Question: I have a bunch of views that look perfect on a 3.5 inch screen. When I test it on the iPhone 5 simulator, which has a 4 inch screen, the padding between the buttons is way off.
It is not just for this view, and the padding problem always seems to happen at certain spots (for example, after 2 buttons). I assume this has to do with the new feature of constraints for iOS 6. and I have tried messing around with the values with no luck. I am doing everything in IB and autolayout is enabled.
Can anyone explain to me what I must do?
3.5 Inch screen iPhone 4 looks good! 4 Inch screen iPhone 5 margin is off.

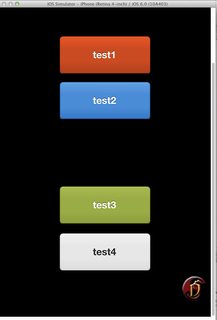
Answer: By default IB pins views to the closest edge of their superview; in your case the top two buttons are pinned to the top and the bottom two are pinned to the bottom. When the view is stretched to fit the 4 inch screen, they separate.
Use the pinning menu to explicitly create the constraints you require (probably to pin the spacing between all the buttons), then delete the constraints pinning your buttons to the bottom of the superview.
I have written more about this topic (including a discussion of your exact case) <URL> if you want a more detailed explanation.